Current action and preconditions to check: trajectory_clear

Your task: For each precondition in the list above, predict whether it will hold at this action.

Consider the current scene as observed from the mobile robot's camera, and analyze the predicted future states of all dynamic agents (e.g., people, animals, vehicles, or any moving entities) within the NEXT SECOND.

IMPORTANT: Only answer "very likely" if you are absolutely certain—based on strong, clear evidence—that a dynamic agent will violate the precondition in the predicted future state. Do NOT answer "very likely" for unlikely, ambiguous, or low-probability risks.

Ask yourself for each precondition: Is there a high probability, with clear and convincing evidence, that the predicted future states of any dynamic agent will interfere with the predicted future state of the currently executing action within the NEXT SECOND, causing that precondition to fail?

Assess the risk level based on these predictions. Use "likely" or "very likely" if motions create a clear risk of interference.

Use "neutral" or "improbable" if agents are nearby but their predicted paths are clearly diverging or non-conflicting.

Failure Risk Categories: "very improbable", "improbable", "neutral", "likely", "very likely"

Answer Format: Output ONLY the probability_of_failure value from these categories: "very improbable", "improbable", "neutral", "likely", "very likely"

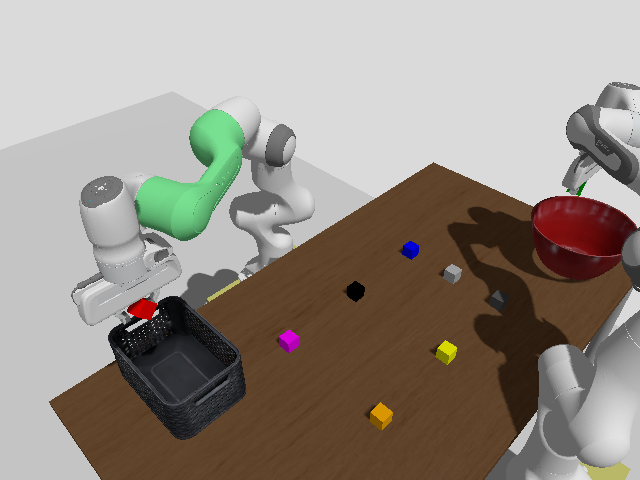

Answer: very improbable